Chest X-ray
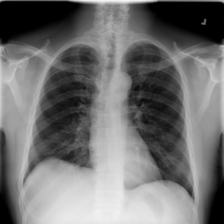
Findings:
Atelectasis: negative
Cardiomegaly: negative
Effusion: negative
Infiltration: negative
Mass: negative
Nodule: negative
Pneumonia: negative
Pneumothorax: negative
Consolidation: negative
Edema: negative
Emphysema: negative
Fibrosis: negative
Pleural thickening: negative
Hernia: negative